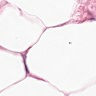
Metastatic tissue present: no